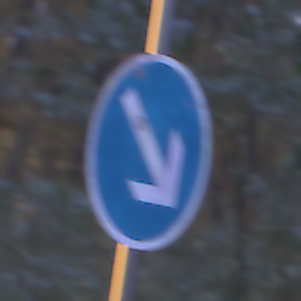
Verkehrszeichen: VorgeschriebeneVorbeifahrtRechts
Umgebung: Outdoor, Suburban
Tageszeit: Night
Wetter: PartlyCloudy
Licht: Artificial
Jahreszeit: NotSpecified
Kontrast: LowContrast